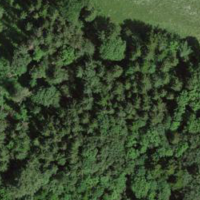
EUNIS habitat code: 44
Species observed at this site:
Dryocopus martius
Lysimachia nemorum